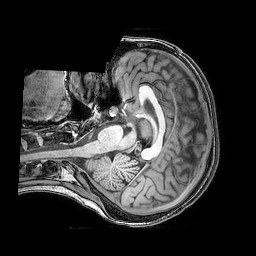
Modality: T1w
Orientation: axial
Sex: female
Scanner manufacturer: philips
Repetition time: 0.008105 s
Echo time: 0.00371 s